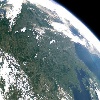
Label: land